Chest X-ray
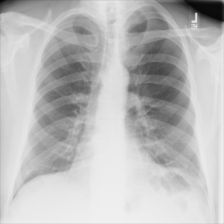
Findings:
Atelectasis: positive
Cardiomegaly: negative
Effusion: negative
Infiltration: negative
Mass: negative
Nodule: positive
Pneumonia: negative
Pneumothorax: negative
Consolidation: negative
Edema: negative
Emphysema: negative
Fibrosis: negative
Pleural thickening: negative
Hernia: negative